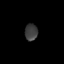
Tissue: lung
Cell type: Endothelial cells
Senescence score: 0.575
Nuclear area (px): 211
Mean DAPI intensity: 61.028